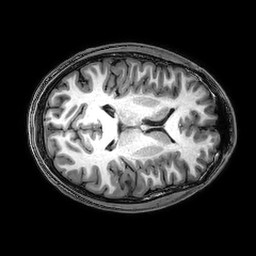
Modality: T1w
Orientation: axial
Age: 20
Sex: male
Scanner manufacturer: philips
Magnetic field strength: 3 T
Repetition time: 0.008196 s
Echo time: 0.00375 s